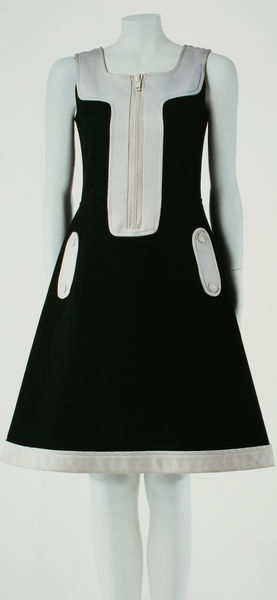
Titel: Kleid
Künstler: André Courrèges
Standort: Kyoto (Japan)
Institution: Kyoto Costume Institute
Schlagwörter: ausschnitt, kleid, schwarz, weiss, dame, mode, rock, arme, hals, stoff, saum, knopf, beine, modell, modern, formen, knöpfe, schick, foto, fotografie, eng, puppe, kurz, scwarz, armfrei, taschen, sexy, zweifarbig, fot, abschluss, modepuppe, reissverschluss, chanel, mini, minikleid, gaultier, coreggie, correge, enterprise, future, gauliter, gautier, hexy, paspellierung, rei verschluss, schicke, spaceage, tografiefo